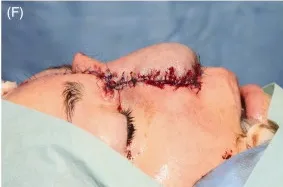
Intraoperative pictures from the 2nd stage. And after final cover with the preexpanded paramedian forehead flap.
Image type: medical_photograph (other_medical_photograph)